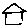
Label: house